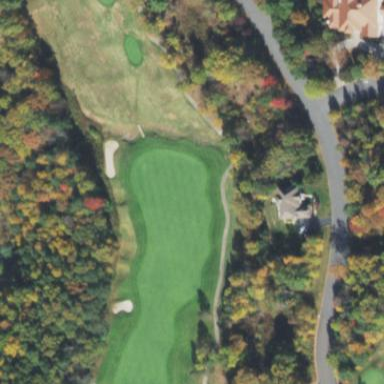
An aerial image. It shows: Meadow used as rough in golf course.